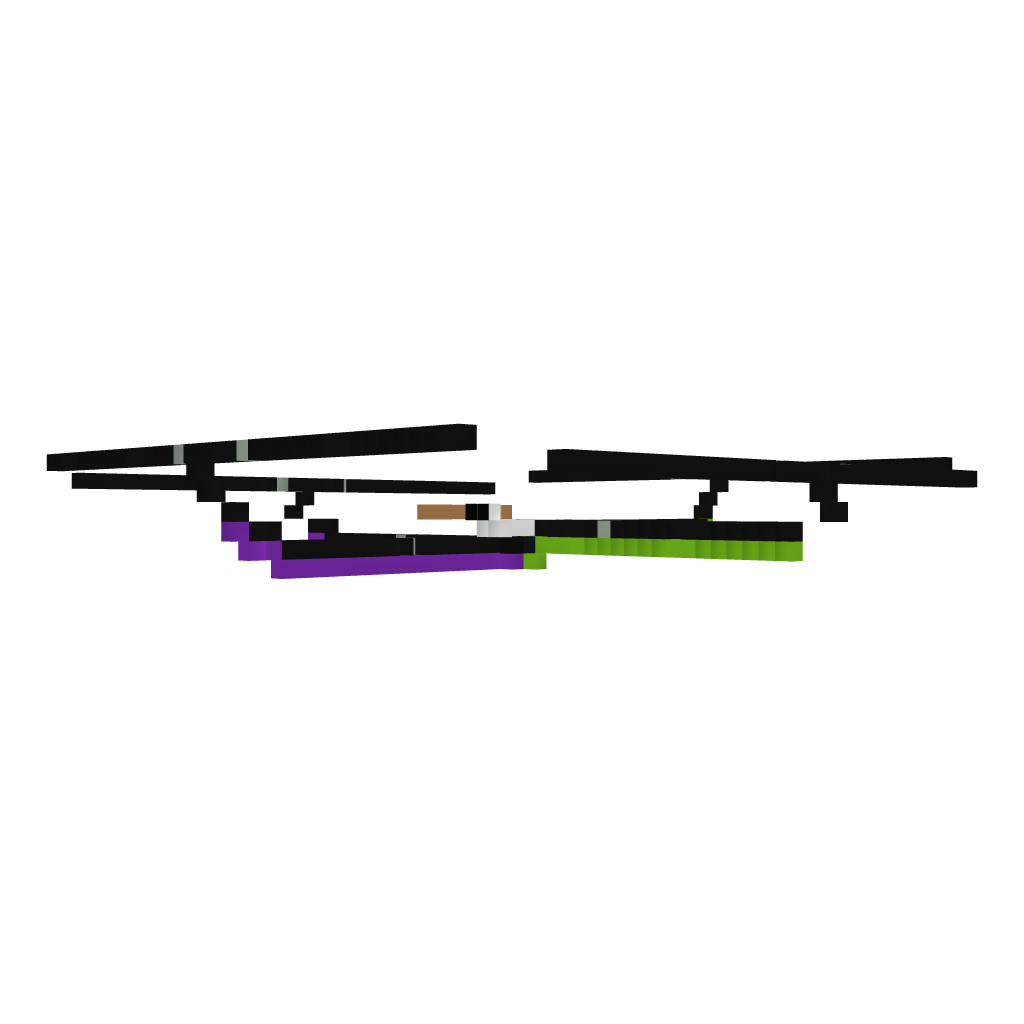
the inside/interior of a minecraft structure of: Player Spawner [Good for PvP and Adventure Maps]